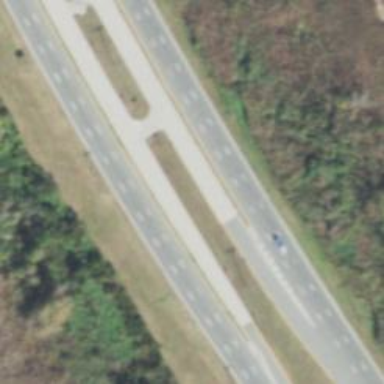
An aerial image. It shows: Service road designated for turnaround.